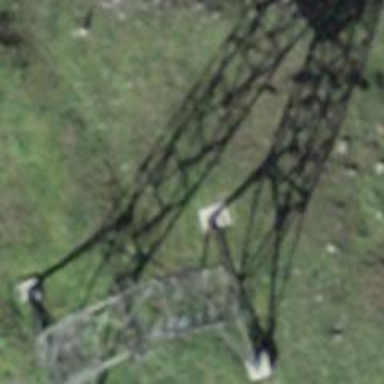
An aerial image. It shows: Cable car.